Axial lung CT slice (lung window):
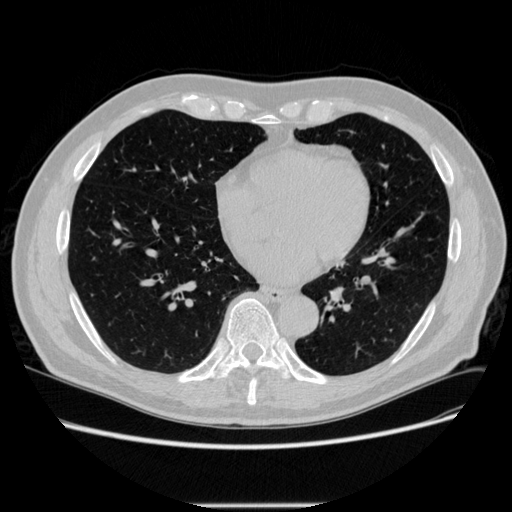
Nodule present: no